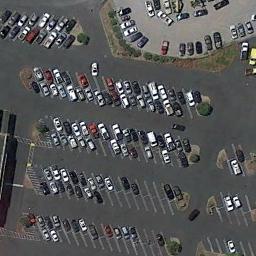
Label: parking_lot